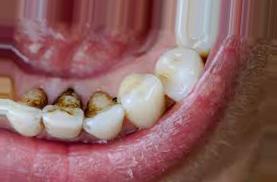
Condition: Tooth Discoloration